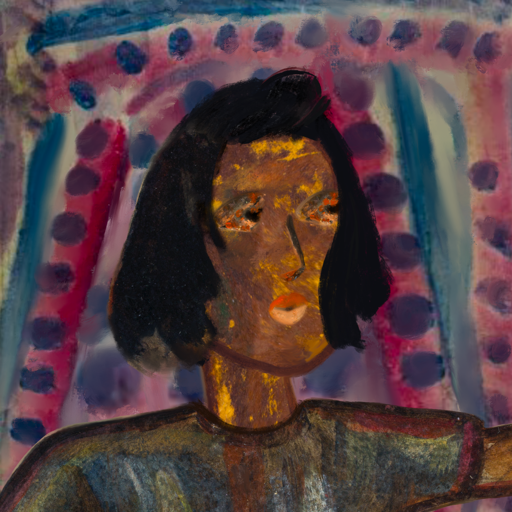
Background: HillGirl, Head And Neck Side: Comrade, Face Side: Gypsy_Queen, Bust: Mosgoul, Hair Side: Mosgoul, Head Accessory: Blank, Second Necklace: Blank, Necklace: Blank, Baby: Blank